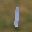
Label: 1